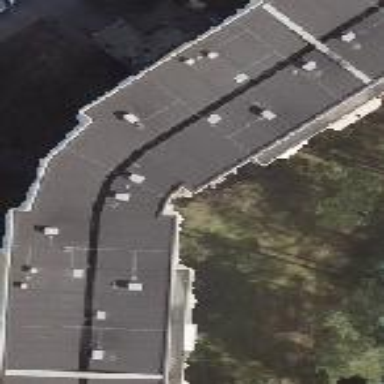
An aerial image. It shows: Building with apartments and flat roof.